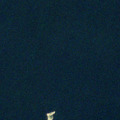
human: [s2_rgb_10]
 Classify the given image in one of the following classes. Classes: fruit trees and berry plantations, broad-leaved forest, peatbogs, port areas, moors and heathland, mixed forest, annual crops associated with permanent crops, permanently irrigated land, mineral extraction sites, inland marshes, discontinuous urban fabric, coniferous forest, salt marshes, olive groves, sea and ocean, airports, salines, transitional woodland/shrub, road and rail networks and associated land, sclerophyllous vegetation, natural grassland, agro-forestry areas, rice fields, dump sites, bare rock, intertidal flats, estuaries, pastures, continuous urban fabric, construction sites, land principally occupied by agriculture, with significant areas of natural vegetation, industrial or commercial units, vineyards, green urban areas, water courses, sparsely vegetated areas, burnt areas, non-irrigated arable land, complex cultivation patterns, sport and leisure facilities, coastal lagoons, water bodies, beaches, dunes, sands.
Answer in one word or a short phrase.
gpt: sea and ocean